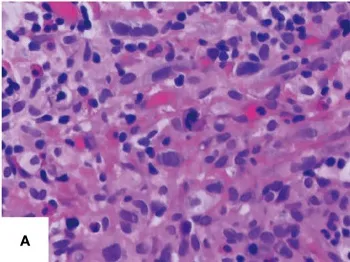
Histopathological assessment of tumor tissue.
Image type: pathology (h&e)